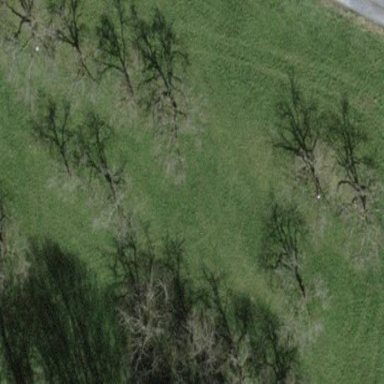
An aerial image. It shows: Orchard.